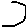
Label: hexagon